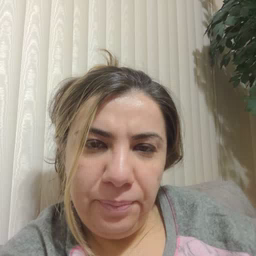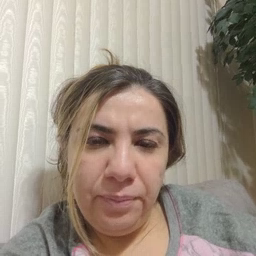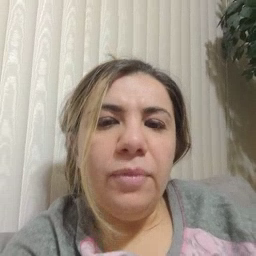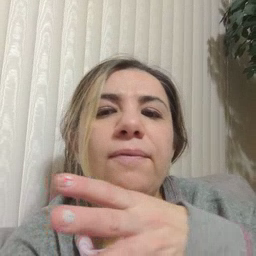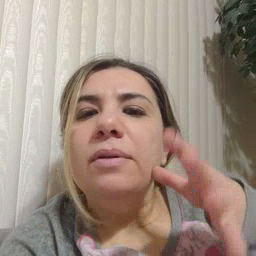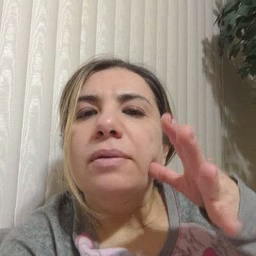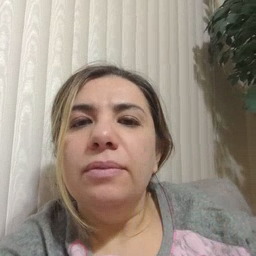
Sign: farm